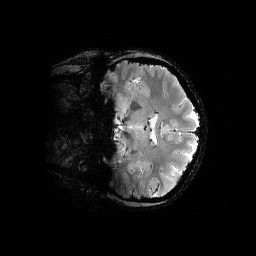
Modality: T2starw
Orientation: coronal
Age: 23
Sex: female
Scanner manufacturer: siemens
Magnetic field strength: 6.98 T
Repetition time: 4.91 s
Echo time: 0.016 s